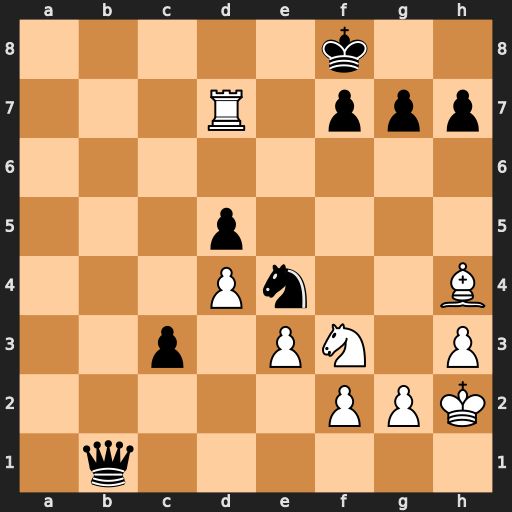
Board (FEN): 5k2/3R1ppp/8/3p4/3Pn2B/2p1PN1P/5PPK/1q6
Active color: w
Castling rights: -
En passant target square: -
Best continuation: Rd8#